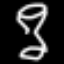
Label: hourglass